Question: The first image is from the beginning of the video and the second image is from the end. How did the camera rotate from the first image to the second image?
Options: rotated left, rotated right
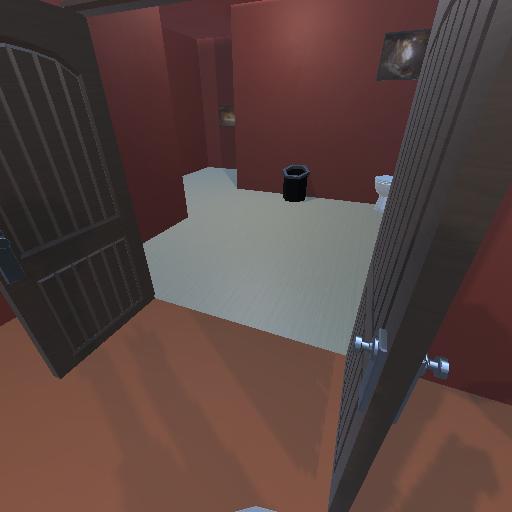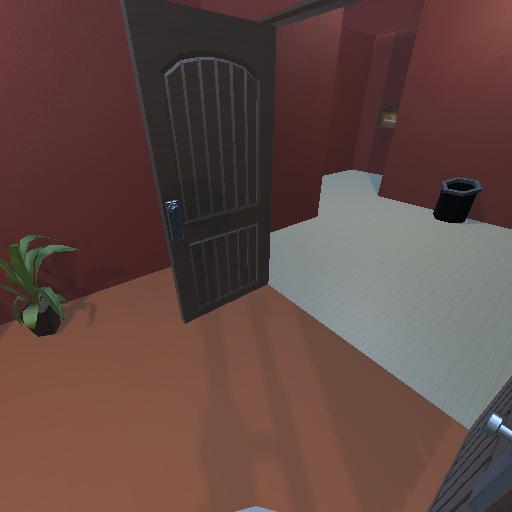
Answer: rotated left